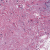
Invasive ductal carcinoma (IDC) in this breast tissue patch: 0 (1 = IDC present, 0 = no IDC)